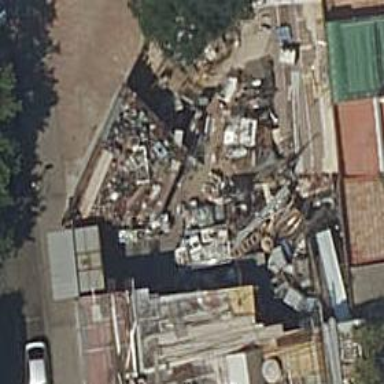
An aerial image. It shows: Industrial area designated as scrap yard.